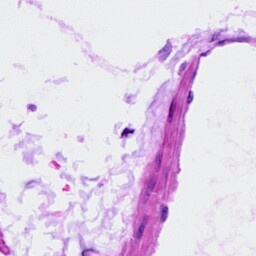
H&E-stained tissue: Ovarian